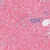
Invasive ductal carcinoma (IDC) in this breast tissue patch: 0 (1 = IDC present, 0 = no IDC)